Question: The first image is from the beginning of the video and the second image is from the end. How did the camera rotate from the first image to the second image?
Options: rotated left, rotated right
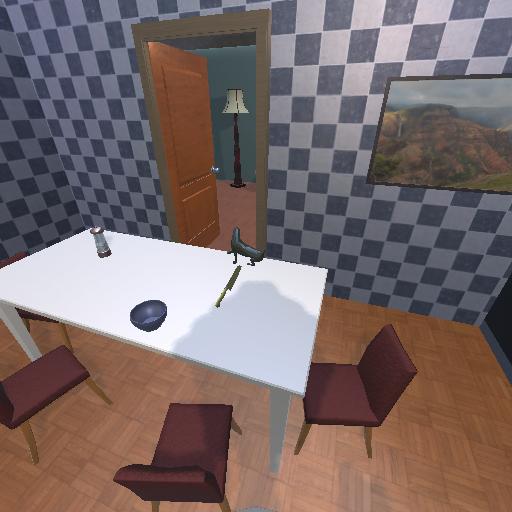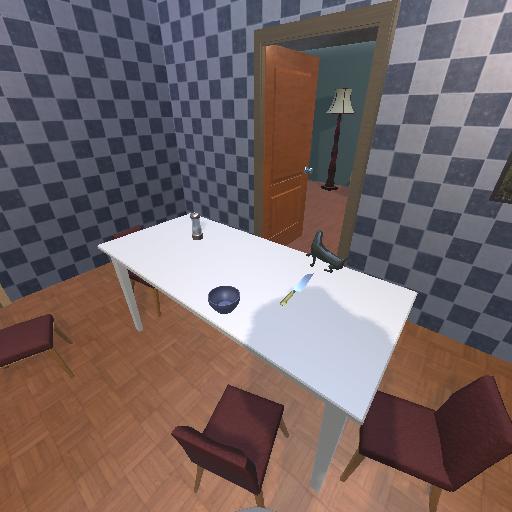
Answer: rotated left